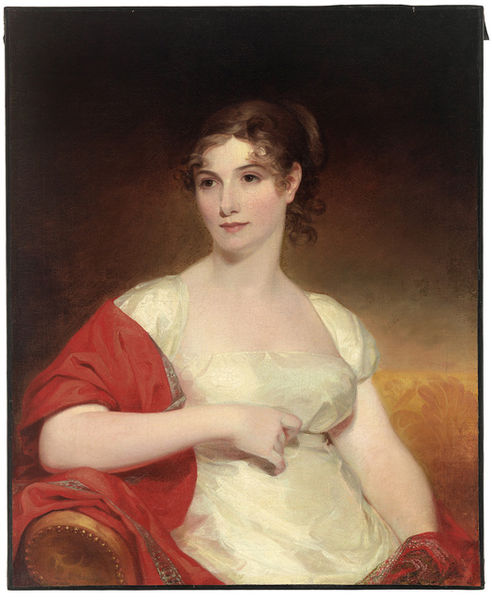
Titel: Mrs. William Chamberlain (Cornelia Mitchell of Virginia)
Künstler: Thomas Sully
Standort: Amherst (Massachusetts, USA)
Institution: Mead Art Museum, Amherst College
Schlagwörter: chair, fancy, hands, red, white, women, arm, black, bun, chaise, dress, face, female, formal, hair, lady, lounge, nose, painting, portrait, robe, sitting, woman, yellow, oil painting, brown, hand, skin, ear, head, young, eyes, grass, night, femme, expression, gaze, shawl, clair obscur, color, chin, mouth, scarf, buttons, french, curls, jacket, smile, youth, curl, smiling, person, brown hair, clothes, neck, italian, art, beauty, ears, eye, cloth, finger, fingers, beautiful, figure, lips, pale, elegant, peace, cheek, eyebrows, forehead, erotisme, sofa, embroidery, bosom, pretty, leather, cream, rosy, hari, couch, blanc, rouge, red cloth, brunette, brows, curly, nack, brown eyes, regency, brown background, cardigan, lovely, coloe, gaz, feelings, easter eggs, boucle, assise